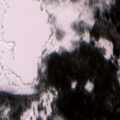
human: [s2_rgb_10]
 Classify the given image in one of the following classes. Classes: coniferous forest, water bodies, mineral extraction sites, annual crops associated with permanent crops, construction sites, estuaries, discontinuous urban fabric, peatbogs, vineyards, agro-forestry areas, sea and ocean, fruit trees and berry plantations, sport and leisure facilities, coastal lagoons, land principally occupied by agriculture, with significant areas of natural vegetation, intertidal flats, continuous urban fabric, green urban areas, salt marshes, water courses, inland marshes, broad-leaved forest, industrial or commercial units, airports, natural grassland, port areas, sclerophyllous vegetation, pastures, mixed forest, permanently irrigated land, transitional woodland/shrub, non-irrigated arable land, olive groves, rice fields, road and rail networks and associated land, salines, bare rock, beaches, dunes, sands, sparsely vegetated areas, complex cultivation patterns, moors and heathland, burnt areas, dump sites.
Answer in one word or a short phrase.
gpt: mixed forest, transitional woodland/shrub, peatbogs, water bodies